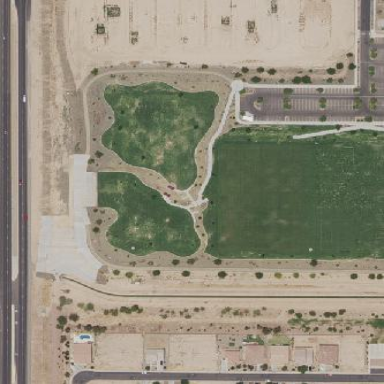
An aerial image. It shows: Dog park for leisure land.